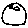
Label: moon